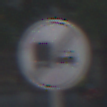
Verkehrszeichen: EndeUeberholverbotKraftfahrzeuge
Umgebung: Outdoor, Urban
Tageszeit: MorningAfternoon
Wetter: Clear
Licht: Natural
Jahreszeit: NotSpecified
Kontrast: HighContrast